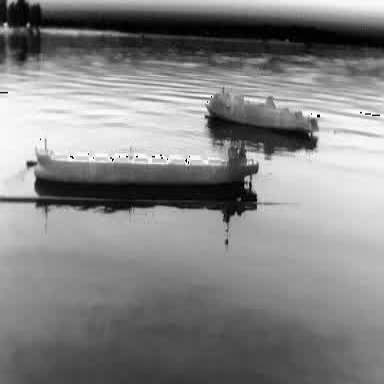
There is a liner in the infrared image.